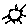
Label: sun